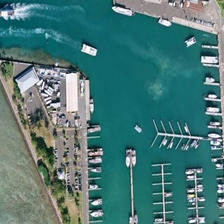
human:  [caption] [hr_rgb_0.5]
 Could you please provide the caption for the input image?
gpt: two ships are cruising in this port with a parking lot on its bank .

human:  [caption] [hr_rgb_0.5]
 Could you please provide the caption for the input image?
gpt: there is a speedboat sailing out the ploygon port  stirring white sea spray behind .

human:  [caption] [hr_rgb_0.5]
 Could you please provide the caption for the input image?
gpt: there is a speedboat sailing out the ploygon port  stirring white sea spray behind .

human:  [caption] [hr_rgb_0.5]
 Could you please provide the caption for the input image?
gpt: there is a speedboat sailing out the ploygon port  stirring white sea spray behind .

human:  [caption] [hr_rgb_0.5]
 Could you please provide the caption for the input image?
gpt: some boats are in a port near some green trees and several buildings .